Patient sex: M
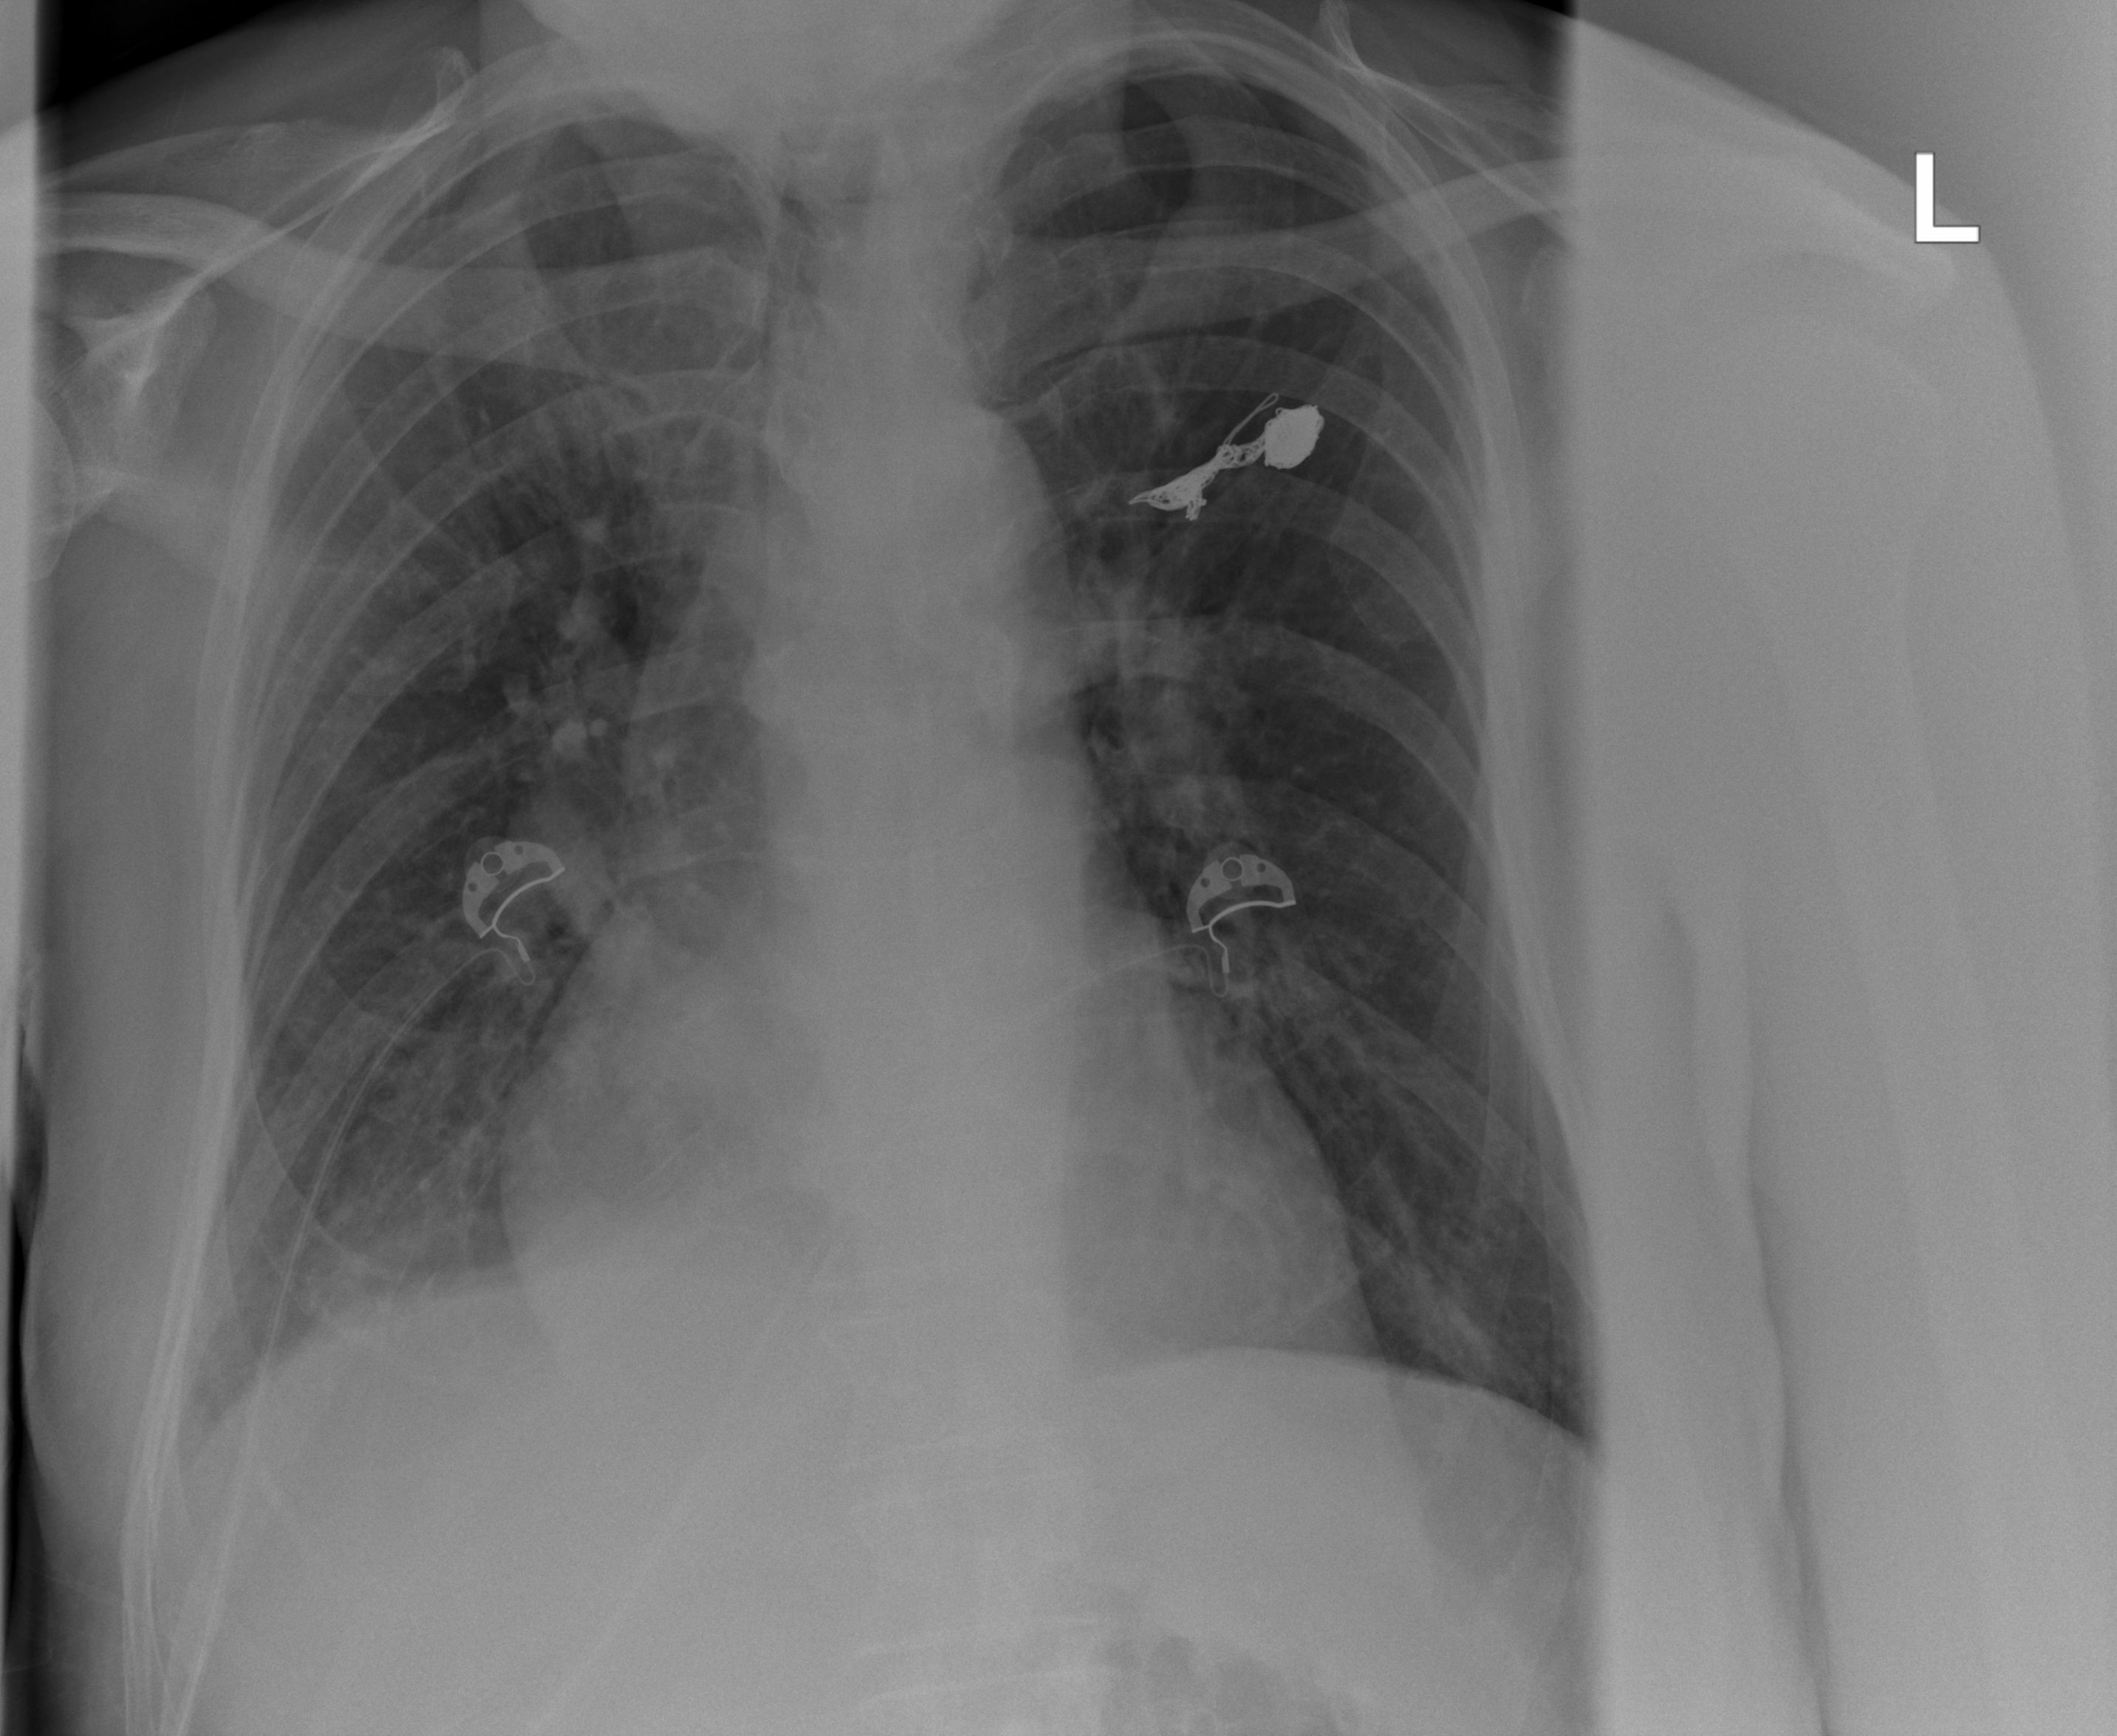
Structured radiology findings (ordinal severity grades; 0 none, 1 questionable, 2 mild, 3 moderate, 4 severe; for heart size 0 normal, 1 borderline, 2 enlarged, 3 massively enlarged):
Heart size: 2
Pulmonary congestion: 0
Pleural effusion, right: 0
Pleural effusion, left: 0
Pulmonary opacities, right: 2
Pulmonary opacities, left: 2
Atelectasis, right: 3
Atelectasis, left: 2